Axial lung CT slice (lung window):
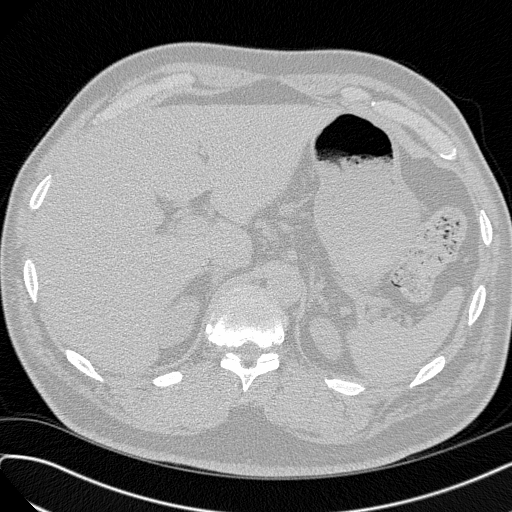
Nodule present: no